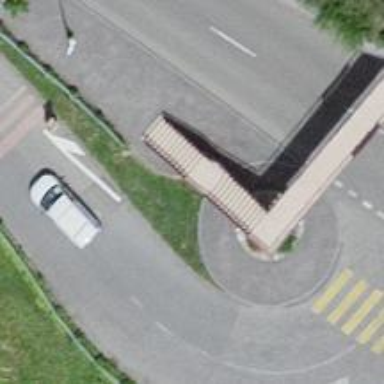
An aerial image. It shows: Set of steps on the road.